Question: I would like to make + (show external documentation) work.
I am aware of this question:
<URL>
But my project structure is entierly different (ie. Libraries section is missing!)

How can I set up external documentation location in Android Studio 1.1.0?
Ie. for Android Support Library, Google Play Services, etc.
The external doc for the Android SDK is already working, but I can't for example change it to an online version, and I can't set it for Play Services and Support Library at all
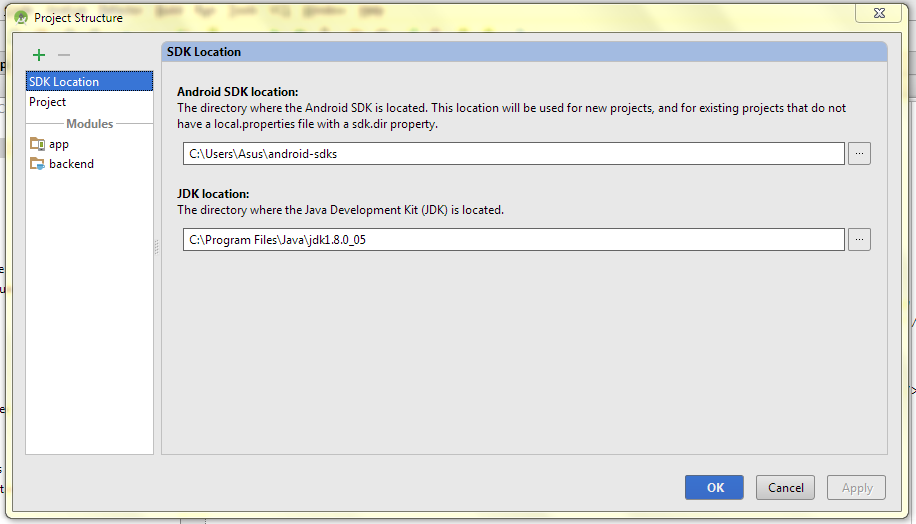
Answer: Repeating the comment from above as an answer, as requested:
Unfortunately, Android Studio has manipulated the IntelliJ settings IDE, so you cannot provide an external link in the UI to documentation. Normally the module settings (or Project Structure) would have the ability to look at all libraries and configure where to find external docs. If you are feeling brave, you could try manually by going to '~/.idea/libraries' and edit 'play_services_x_y_z.xml' (x, y and z are the version numbers you are using.) Look for the '<JAVADOC />' tag. Modify it to be '<JAVADOC>' and add a sub tag '<root url="put_your_external_url_here" />' then close the javadoc tag.
You should be able to create a custom gradle task to inject the appropriate XML if the file ever changes so it prevents issues on gradle sync. But, it would be some work. It's really a function of how IntelliJ handles maven dependencies from within Gradle and the setup of its projects rather than it being gradle's fault, so I don't think there's any special gradle setting to make it work.